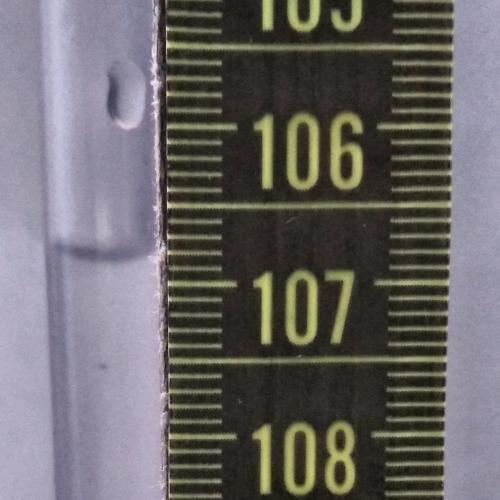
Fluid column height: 106.8 cm